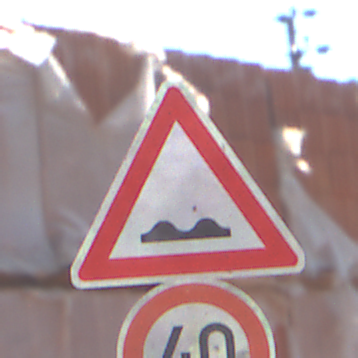
Verkehrszeichen: UnebeneFahrbahn
Zusatzzeichen unten: Geschwindigkeit40
Umgebung: Outdoor, Nature
Tageszeit: MorningAfternoon
Wetter: Clear
Licht: Natural
Jahreszeit: Summer
Kontrast: HighContrast